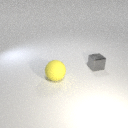
small gray metal cube behind large yellow rubber sphere